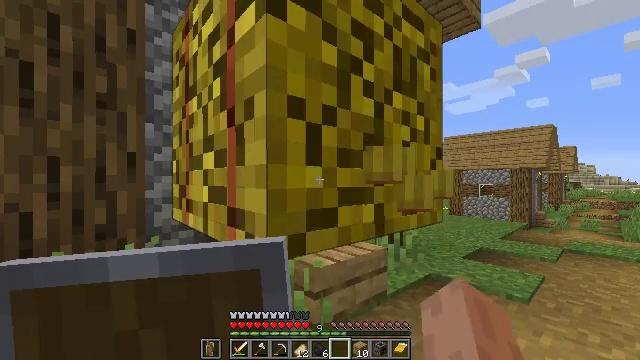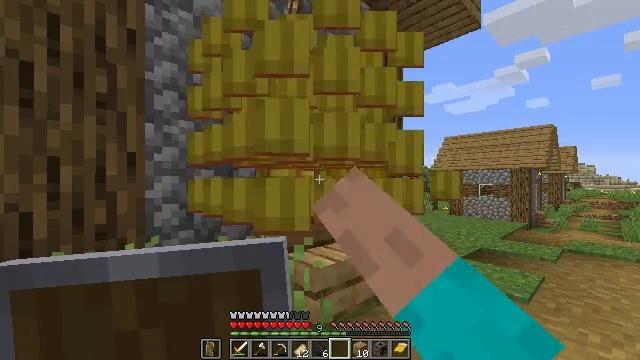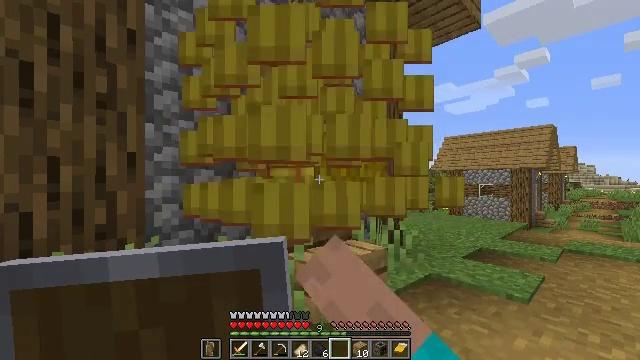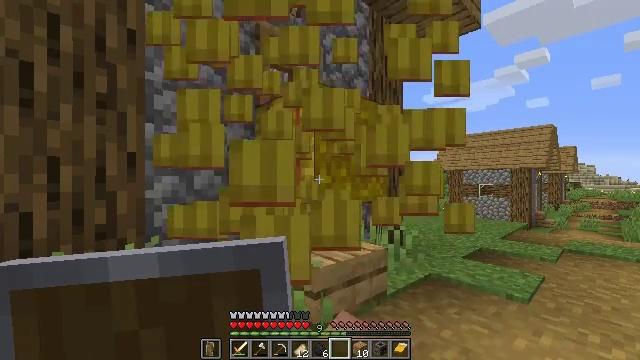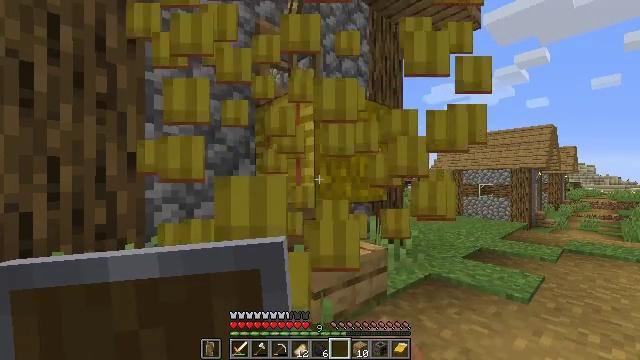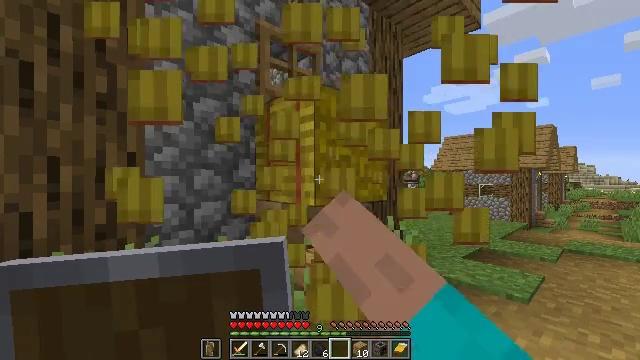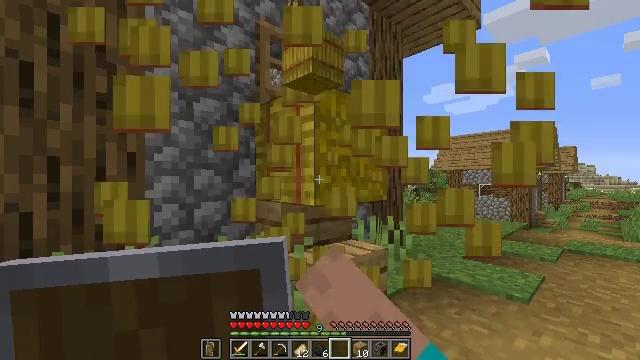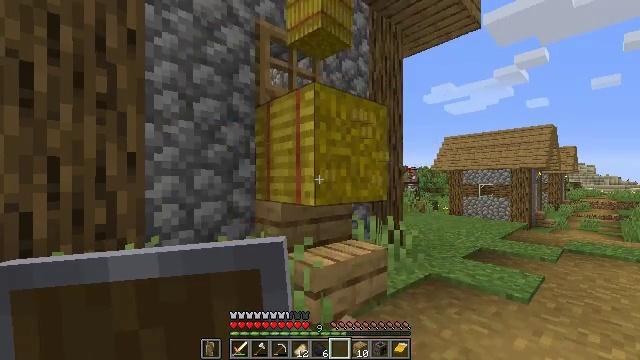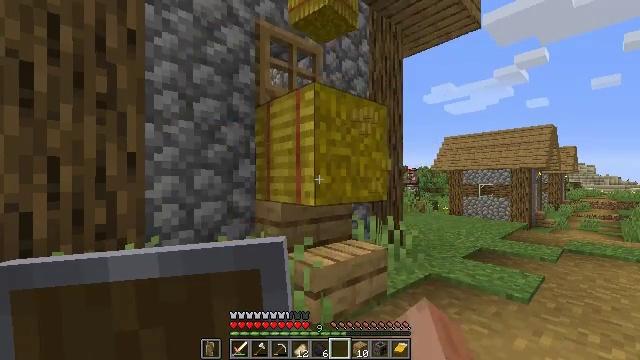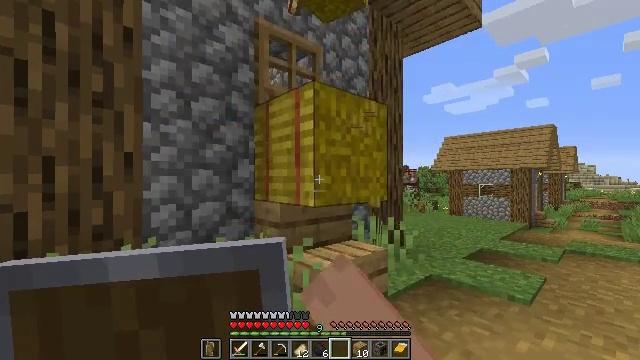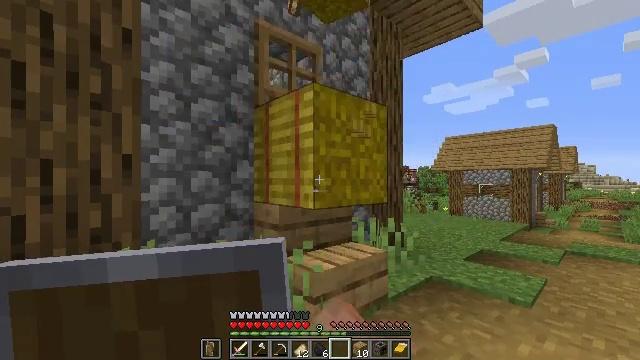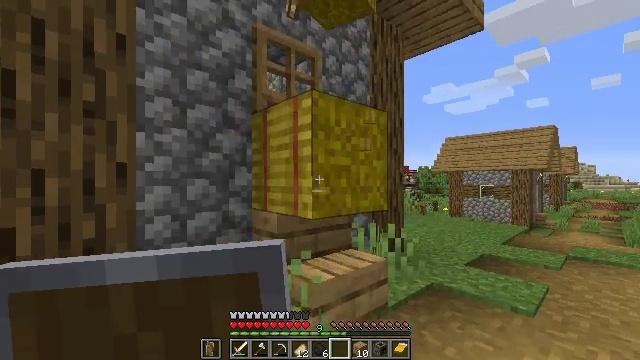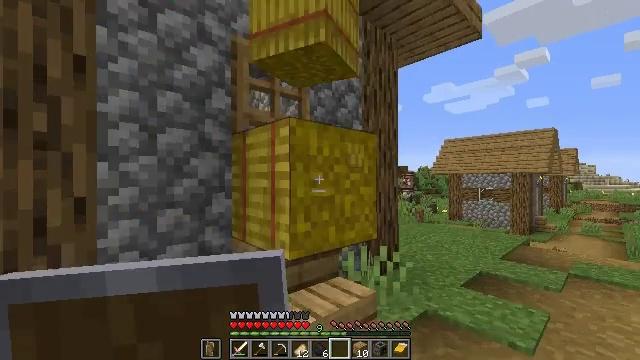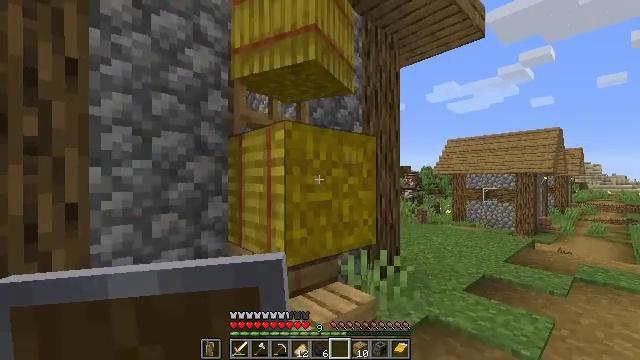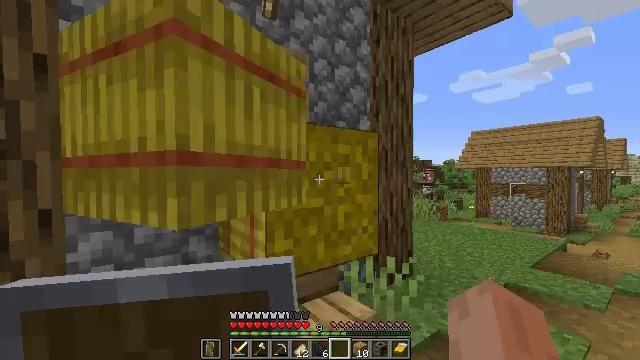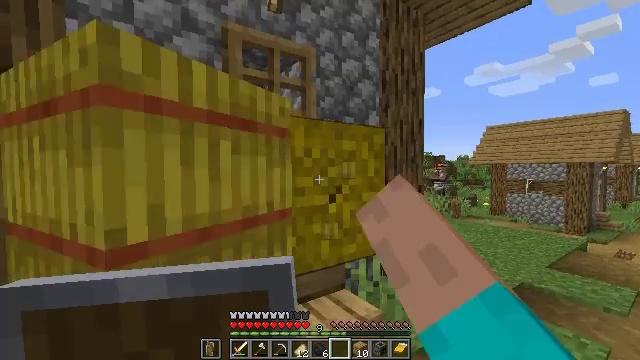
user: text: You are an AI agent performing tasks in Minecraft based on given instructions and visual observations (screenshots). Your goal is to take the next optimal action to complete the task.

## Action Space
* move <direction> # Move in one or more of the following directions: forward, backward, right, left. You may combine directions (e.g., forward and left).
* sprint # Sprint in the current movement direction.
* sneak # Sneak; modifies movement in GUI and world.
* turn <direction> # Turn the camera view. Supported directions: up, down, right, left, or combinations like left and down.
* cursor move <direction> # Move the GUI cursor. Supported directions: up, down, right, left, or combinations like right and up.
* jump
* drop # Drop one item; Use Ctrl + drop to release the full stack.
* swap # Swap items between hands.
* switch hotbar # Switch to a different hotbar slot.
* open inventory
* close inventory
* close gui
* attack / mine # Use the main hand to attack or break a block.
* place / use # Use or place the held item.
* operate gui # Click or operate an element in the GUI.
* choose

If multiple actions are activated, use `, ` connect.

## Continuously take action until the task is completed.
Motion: motion action
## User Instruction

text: Mine a hay block from the field.
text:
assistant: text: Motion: sneak, attack / mine
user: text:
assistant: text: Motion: sneak, attack / mine
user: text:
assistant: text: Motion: sneak, attack / mine
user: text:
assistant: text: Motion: sneak, attack / mine
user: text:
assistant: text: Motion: sneak, attack / mine
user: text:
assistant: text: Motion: sneak, attack / mine
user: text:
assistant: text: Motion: sneak, attack / mine
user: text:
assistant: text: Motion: sneak, attack / mine
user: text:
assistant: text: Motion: move forward, sneak
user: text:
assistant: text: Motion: move forward
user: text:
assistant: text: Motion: move forward and move right
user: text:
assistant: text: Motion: move forward and move right
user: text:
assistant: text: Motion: move forward and move right
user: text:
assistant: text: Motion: move forward and move right, turn left and down, attack / mine
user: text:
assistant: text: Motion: turn left, attack / mine
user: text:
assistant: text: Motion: attack / mine
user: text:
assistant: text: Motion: sneak, turn left and up, attack / mine
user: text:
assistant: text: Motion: sneak, turn left and up, attack / mine
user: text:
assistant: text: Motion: sneak, turn left and up, attack / mine
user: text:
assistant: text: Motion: sneak, attack / mine
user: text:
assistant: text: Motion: sneak, attack / mine
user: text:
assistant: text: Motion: sneak, attack / mine
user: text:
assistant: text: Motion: sneak, attack / mine
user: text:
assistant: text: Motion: sneak, attack / mine
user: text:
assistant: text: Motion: sneak, attack / mine
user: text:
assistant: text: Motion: sneak, attack / mine
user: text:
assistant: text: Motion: sneak, attack / mine
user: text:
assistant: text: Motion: sneak, attack / mine
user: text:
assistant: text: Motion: sneak, attack / mine
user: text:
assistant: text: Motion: sneak, attack / mine